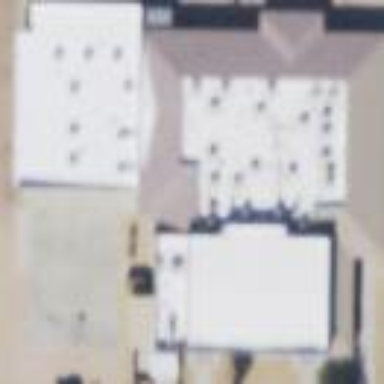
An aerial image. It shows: School building.